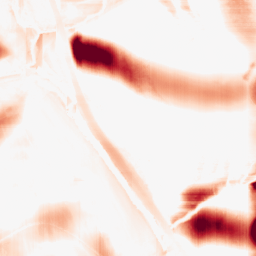
Category: morphological
Decomposition family: rolling_ball
Decomposition parameters: radius: 25
Upsampling method: edge_directed
Upsampling parameters: scale: 2
Upsampling scale: 2